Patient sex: M
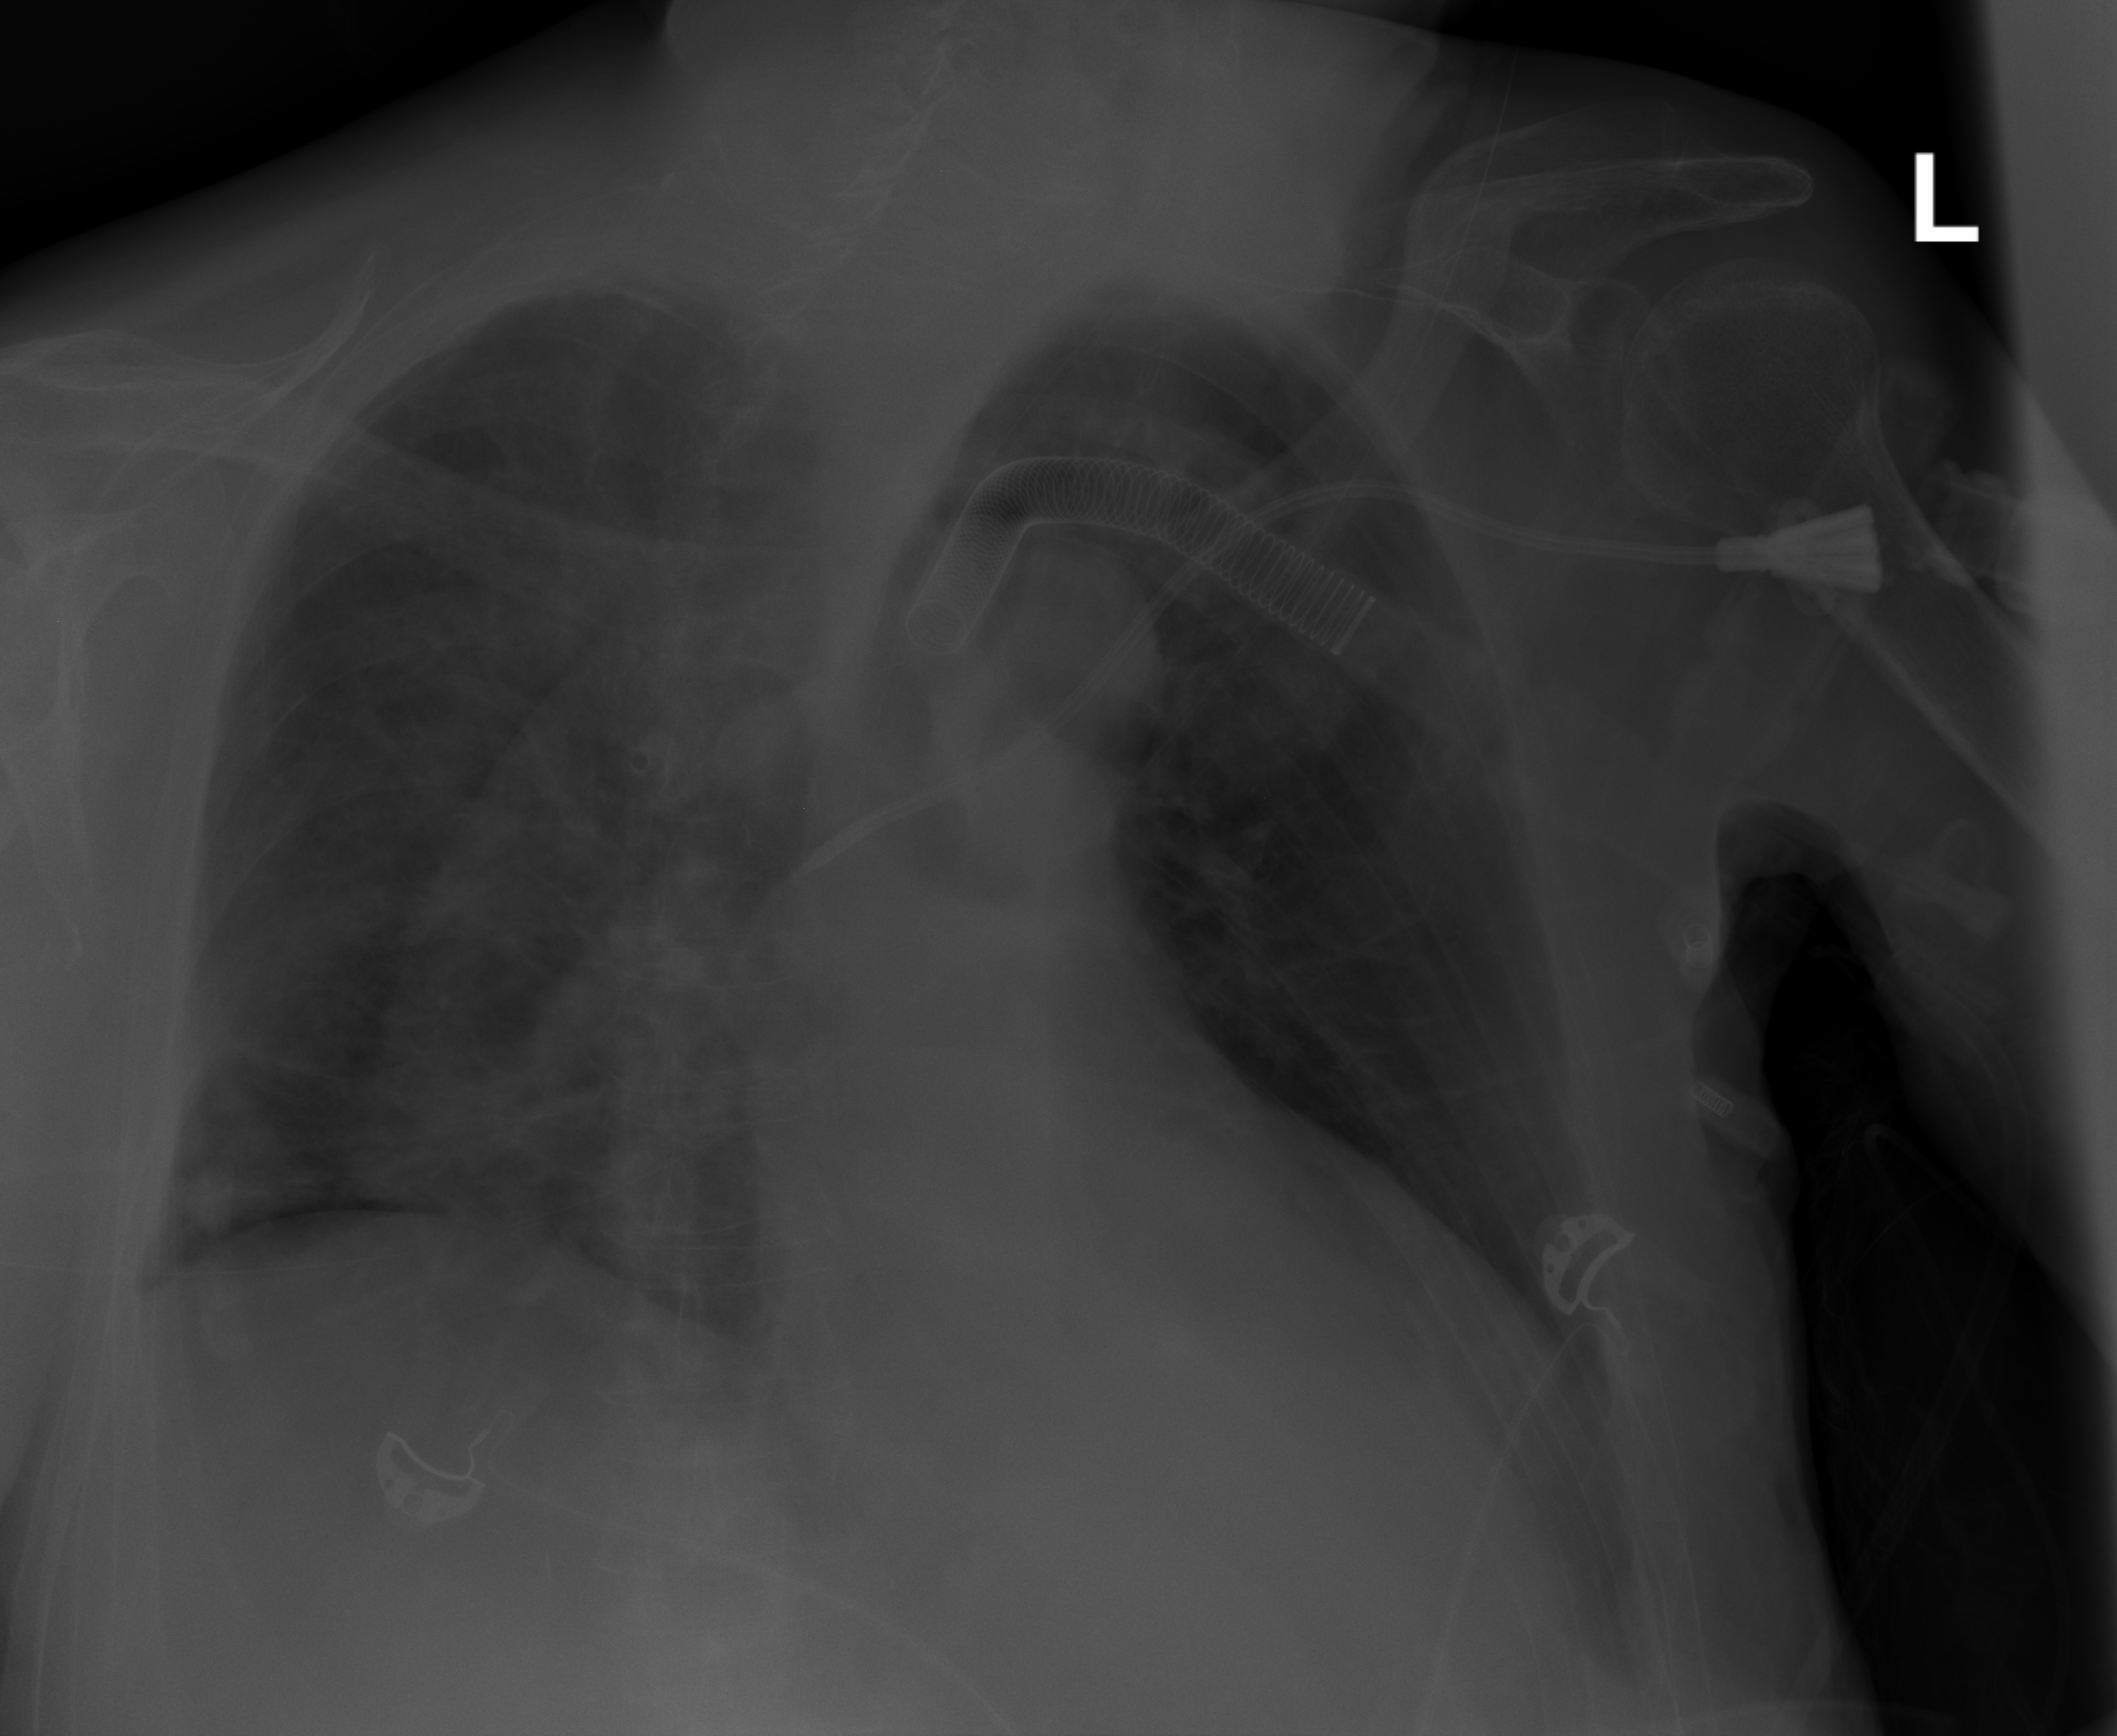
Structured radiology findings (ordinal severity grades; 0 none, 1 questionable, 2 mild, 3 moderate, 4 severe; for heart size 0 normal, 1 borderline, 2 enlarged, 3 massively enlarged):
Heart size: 2
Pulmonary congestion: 0
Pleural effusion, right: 0
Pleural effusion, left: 0
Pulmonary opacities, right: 2
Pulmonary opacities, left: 0
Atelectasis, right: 0
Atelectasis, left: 0